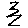
Label: zigzag